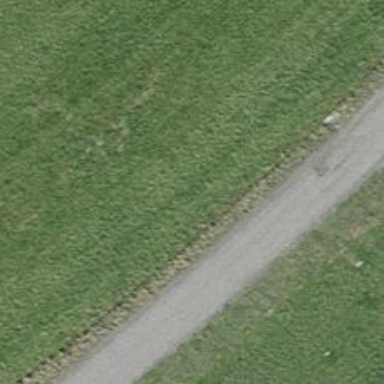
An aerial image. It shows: Track with grade3 tracktype.